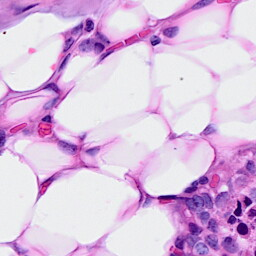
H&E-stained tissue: Breast